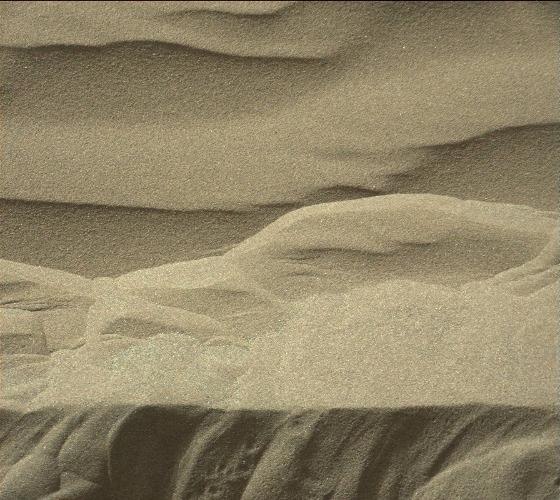
Terrain classes present: Gravel / Sand / Soil